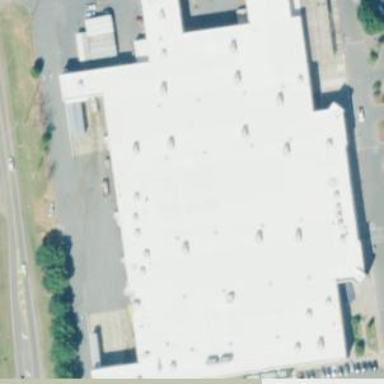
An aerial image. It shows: Retail building housing supermarket.